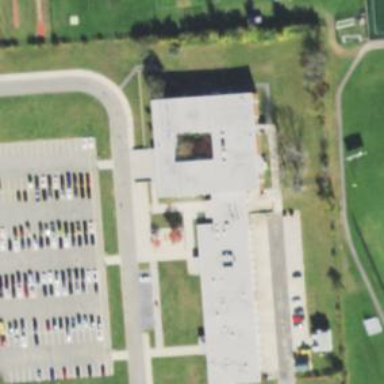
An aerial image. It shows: School building.